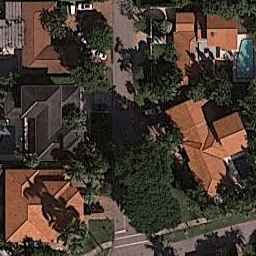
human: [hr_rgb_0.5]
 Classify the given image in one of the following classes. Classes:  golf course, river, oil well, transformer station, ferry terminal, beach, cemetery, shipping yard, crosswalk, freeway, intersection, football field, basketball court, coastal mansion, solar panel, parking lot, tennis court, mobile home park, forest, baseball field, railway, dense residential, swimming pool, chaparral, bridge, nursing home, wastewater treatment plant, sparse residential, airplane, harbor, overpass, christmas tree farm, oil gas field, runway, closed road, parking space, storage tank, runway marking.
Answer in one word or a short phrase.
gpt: coastal mansion